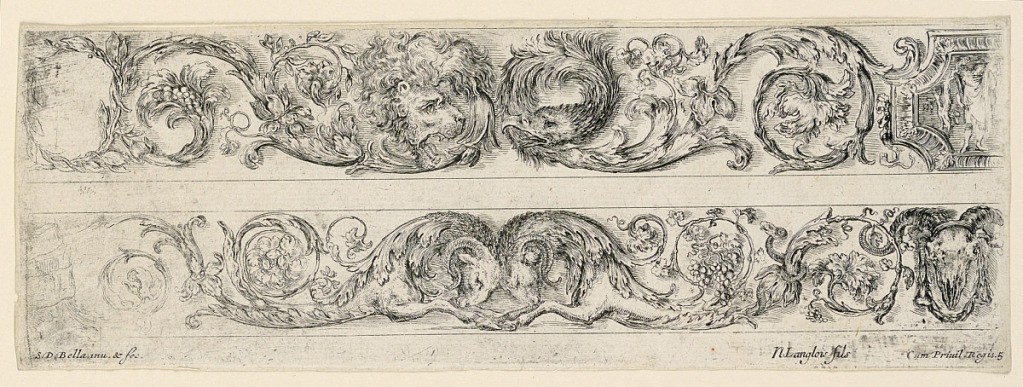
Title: Ornamenti di fregi e fogliami
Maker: Stefano della Bella, Italian, 1610–1664
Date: ca. 1648
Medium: Etching on paper
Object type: Print
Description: Plate 5